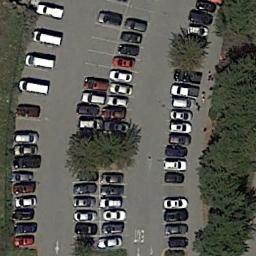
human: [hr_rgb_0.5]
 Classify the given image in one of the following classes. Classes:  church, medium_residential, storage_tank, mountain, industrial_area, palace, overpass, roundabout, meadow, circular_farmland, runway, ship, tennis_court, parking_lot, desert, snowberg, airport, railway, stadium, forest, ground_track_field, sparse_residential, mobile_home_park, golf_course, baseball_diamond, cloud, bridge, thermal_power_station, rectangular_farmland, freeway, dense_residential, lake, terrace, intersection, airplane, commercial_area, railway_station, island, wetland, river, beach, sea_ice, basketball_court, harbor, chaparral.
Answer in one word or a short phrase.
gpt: parking_lot